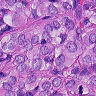
Metastatic tissue present: yes